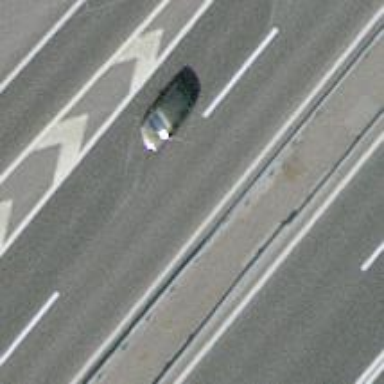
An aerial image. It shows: Asphalt motorway.